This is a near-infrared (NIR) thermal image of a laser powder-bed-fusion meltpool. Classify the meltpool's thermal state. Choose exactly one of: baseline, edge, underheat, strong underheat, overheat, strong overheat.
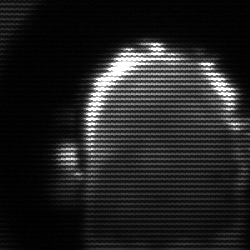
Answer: baseline